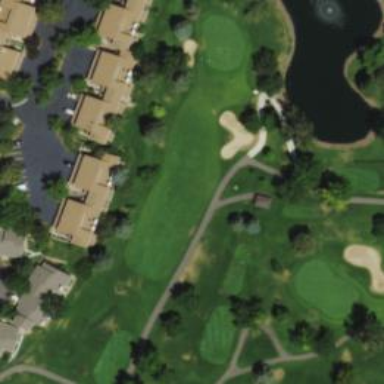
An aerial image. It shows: Well-maintained golf fairway on recreational ground dedicated to golf. The grass on the fairway is nicely mown.